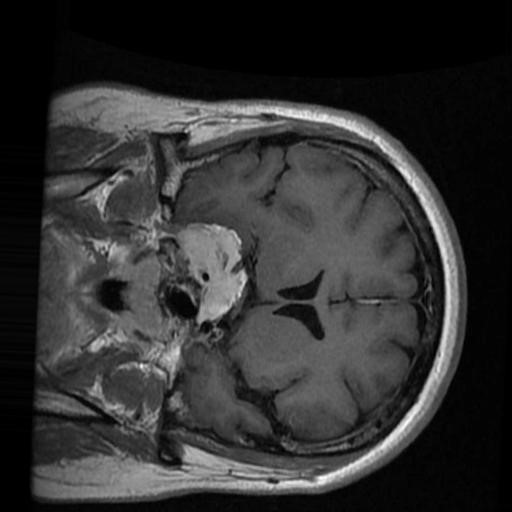
Label: brain_menin